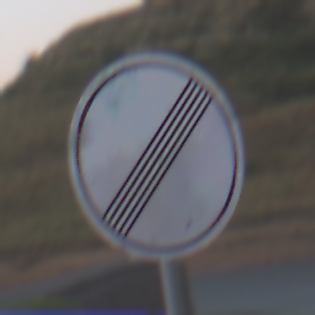
Verkehrszeichen: EndeSaemtlicherBegrenzungen
Umgebung: Outdoor, RoadRail
Tageszeit: SunriseSunset
Wetter: PartlyCloudy
Licht: Natural
Jahreszeit: NotSpecified
Kontrast: LowContrast